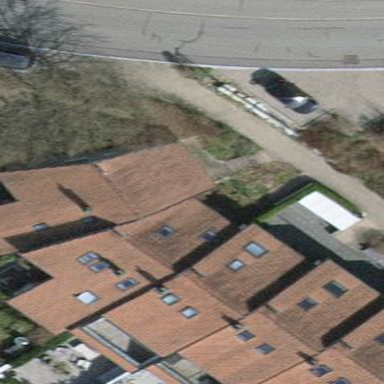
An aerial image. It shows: Simple house.